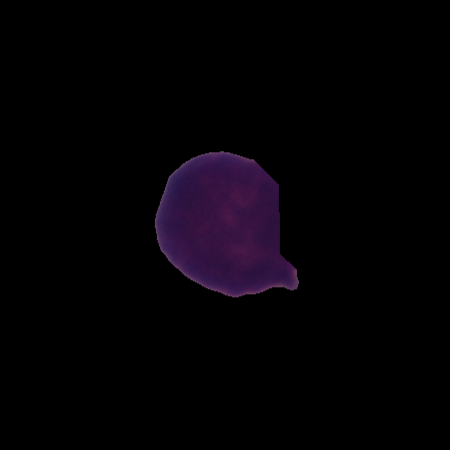
Label: healthy